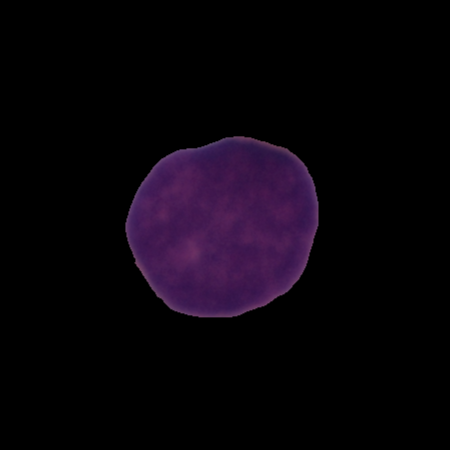
Label: cancer